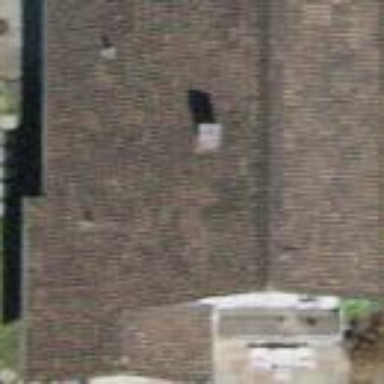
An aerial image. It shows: Building with tile roof.